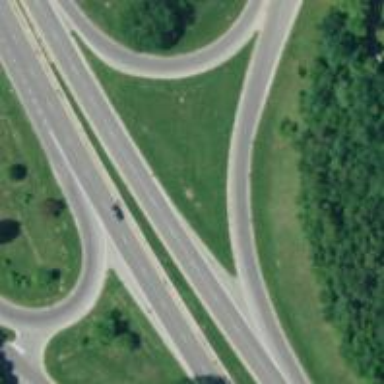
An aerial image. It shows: Primary link highway.